Aerial crown-view tile of a tropical tree (Barro Colorado Island, Panama), acquired 20250616:
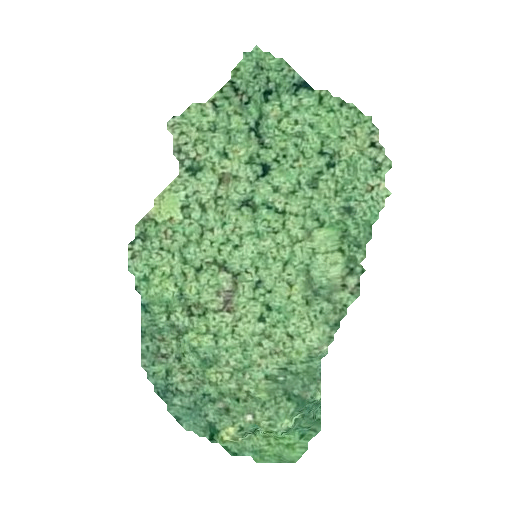
Species: Cecropia insignis
GBIF accepted scientific name: Cecropia insignis
Crown area: 104.857 m²